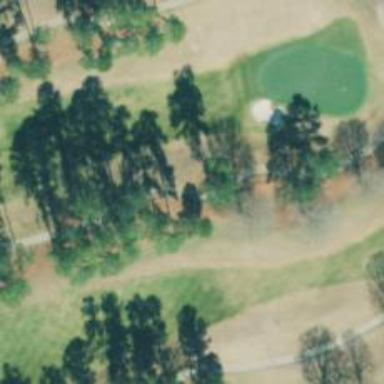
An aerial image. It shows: Golf cartpath that is also road path.